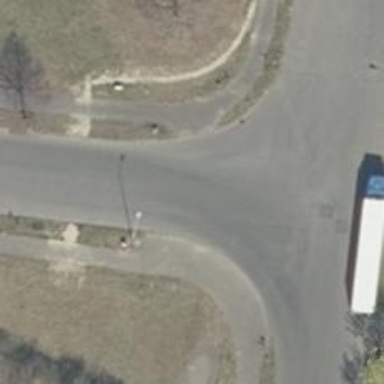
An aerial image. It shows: Unmarked road crossing.